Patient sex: F
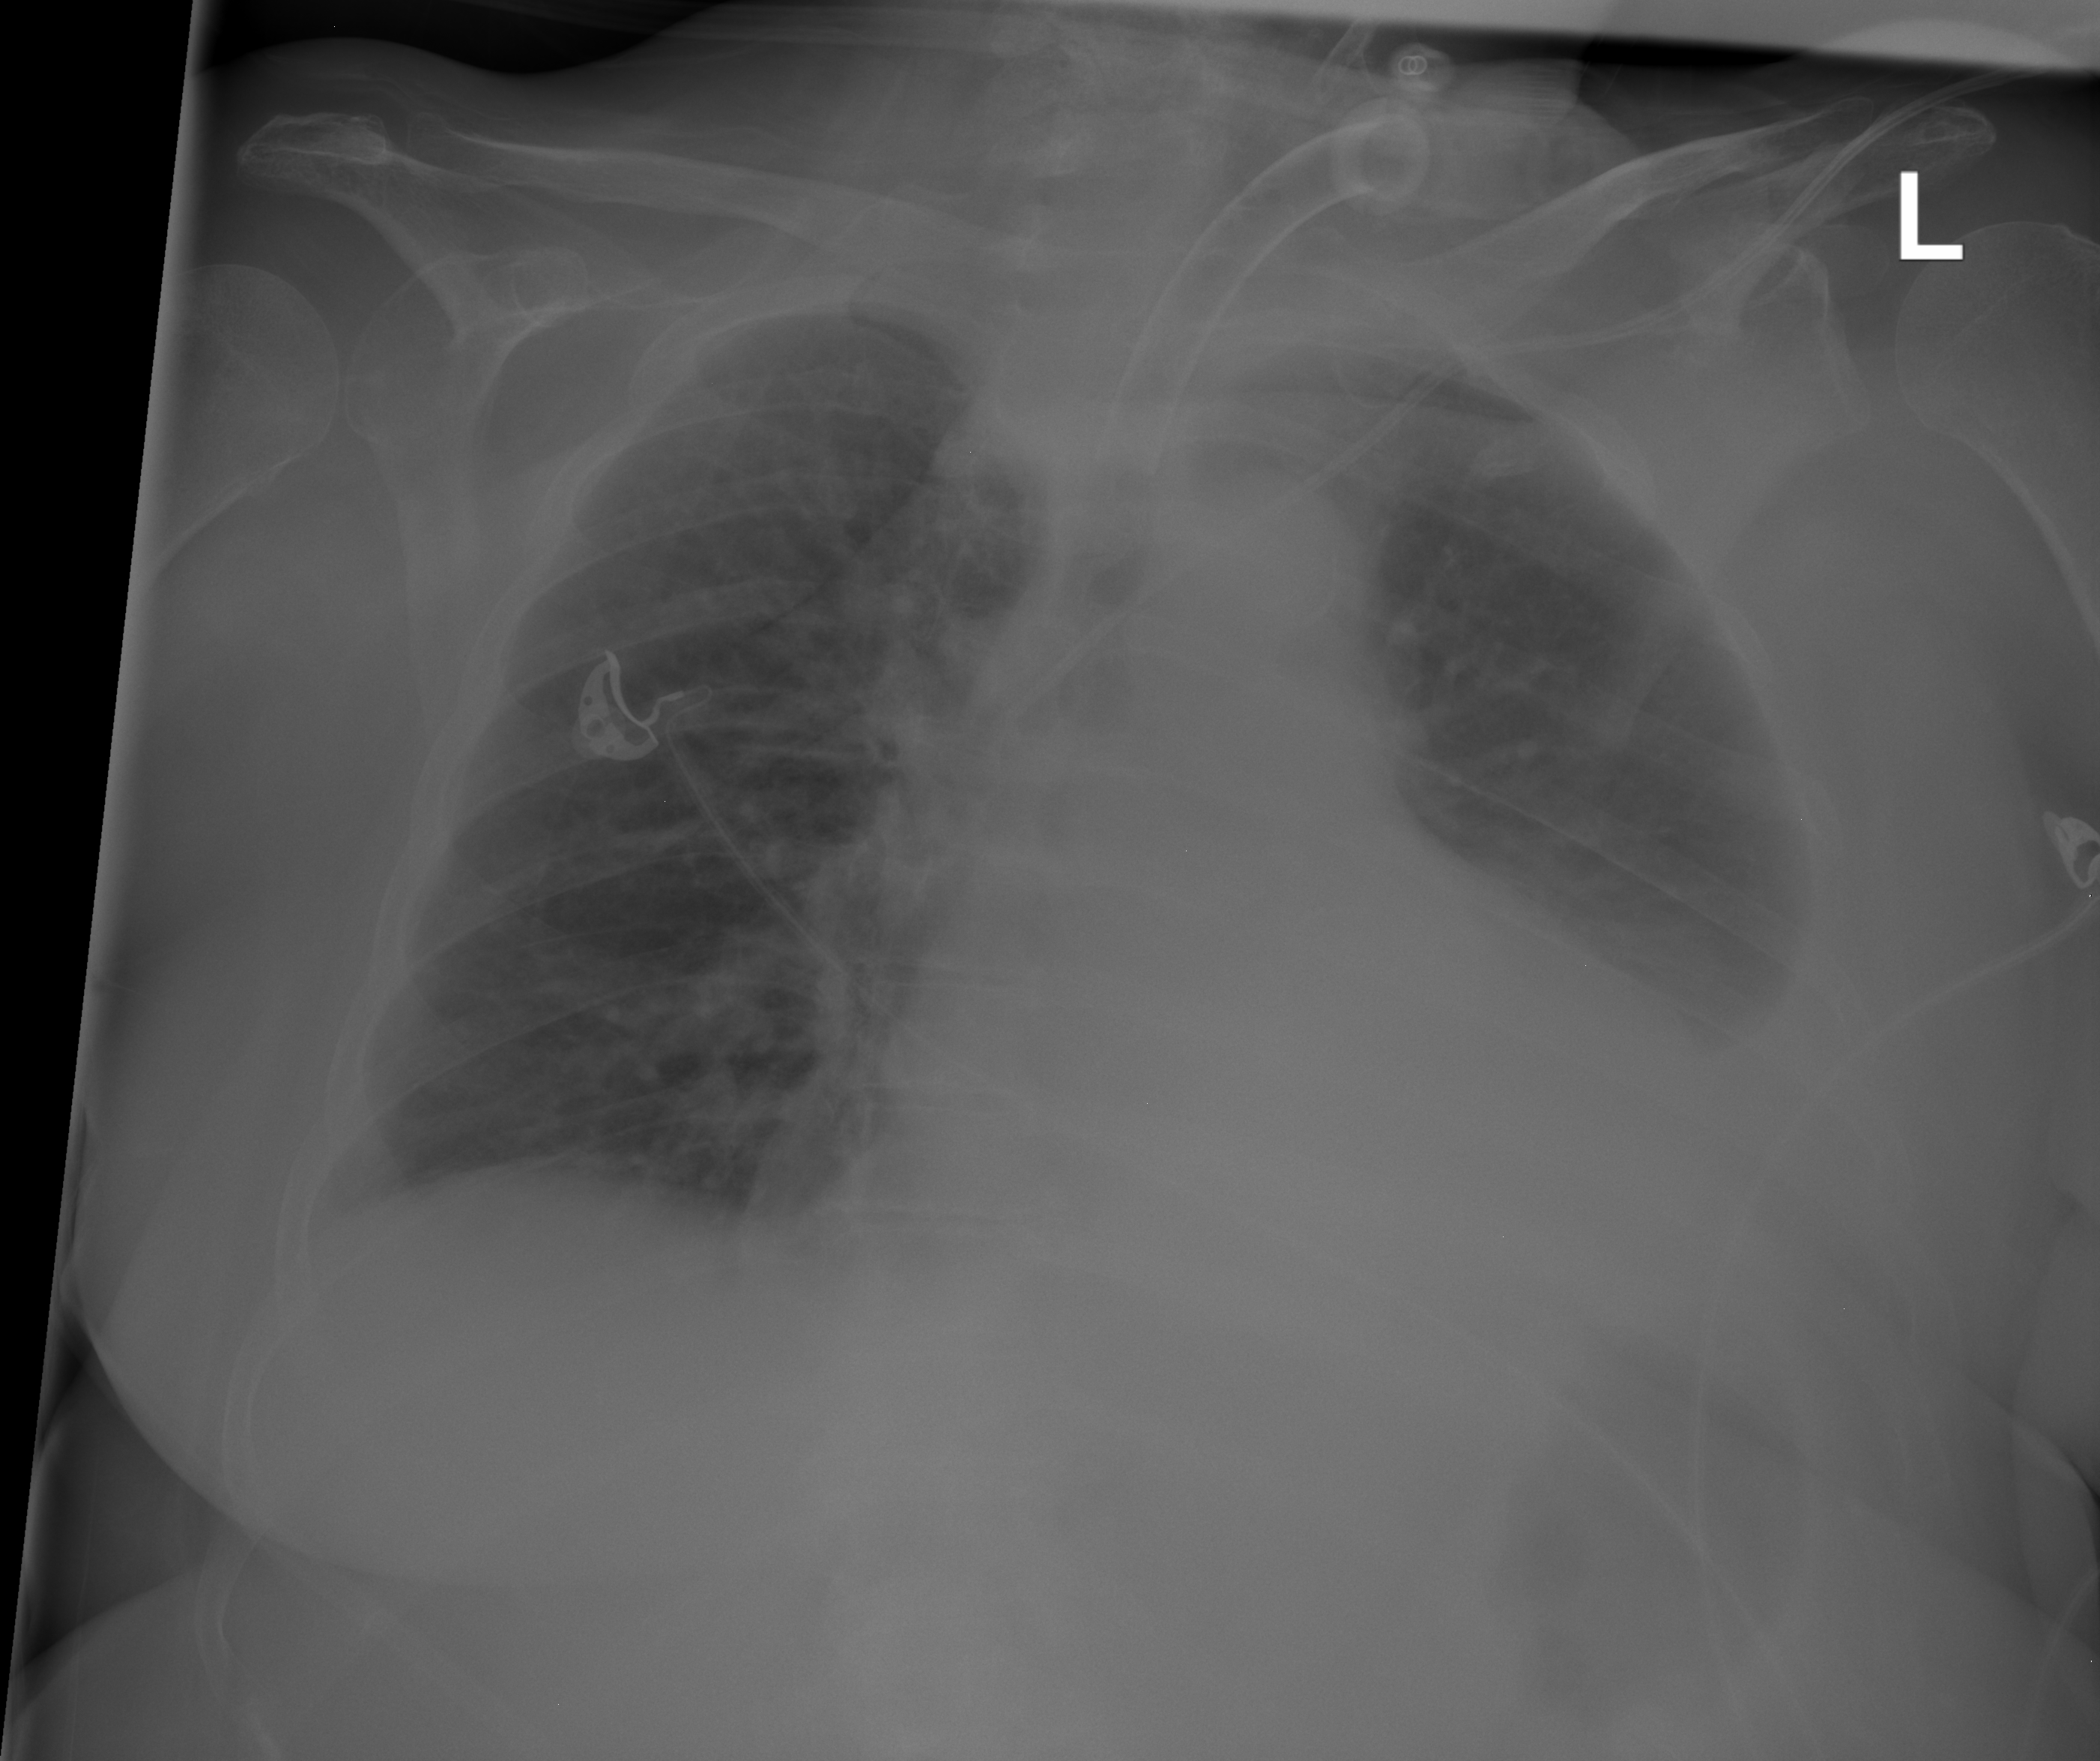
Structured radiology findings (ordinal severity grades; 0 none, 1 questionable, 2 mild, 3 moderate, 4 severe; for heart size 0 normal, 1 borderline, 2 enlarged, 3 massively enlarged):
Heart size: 2
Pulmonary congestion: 2
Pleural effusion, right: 0
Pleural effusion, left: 2
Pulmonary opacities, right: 0
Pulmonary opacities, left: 0
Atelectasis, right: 0
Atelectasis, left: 3